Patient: sex F, age 68
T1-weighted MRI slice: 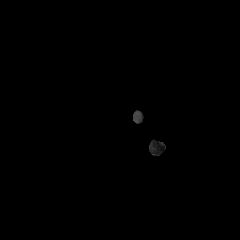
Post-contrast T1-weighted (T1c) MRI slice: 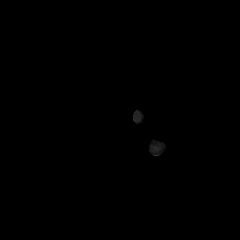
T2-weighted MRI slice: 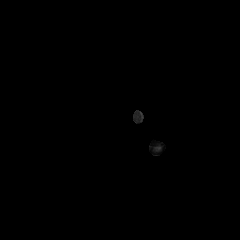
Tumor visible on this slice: no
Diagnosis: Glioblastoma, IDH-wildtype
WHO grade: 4